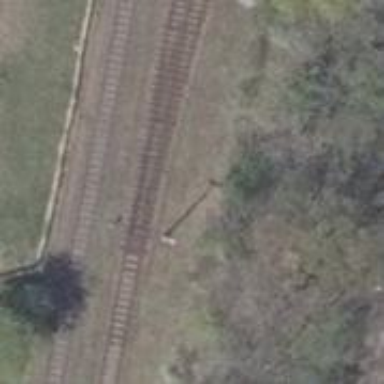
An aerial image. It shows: Railway switch.